Field crop: maize
Growth stage: 2
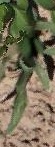
Species: maize